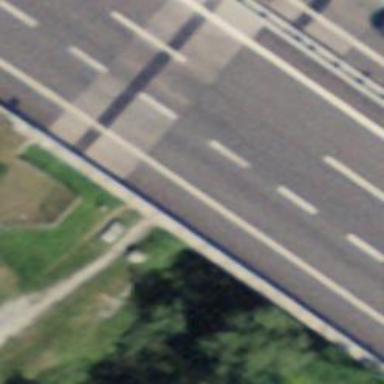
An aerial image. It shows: Block barrier.